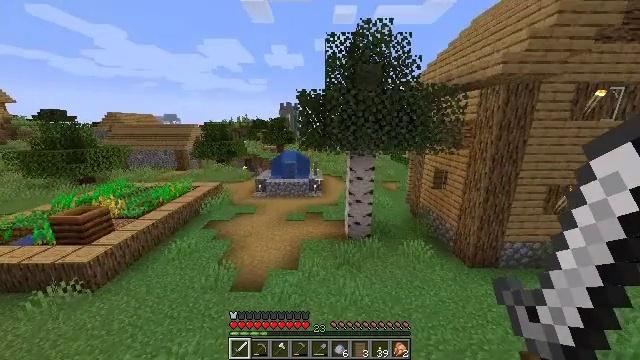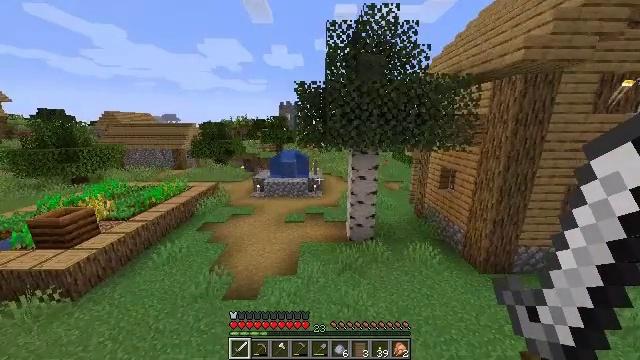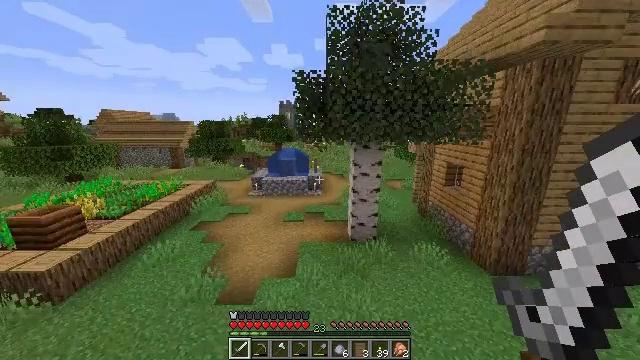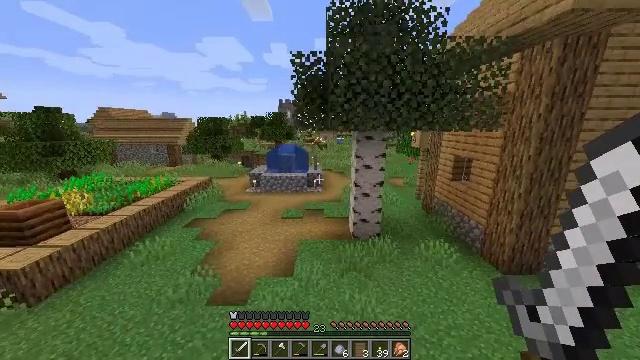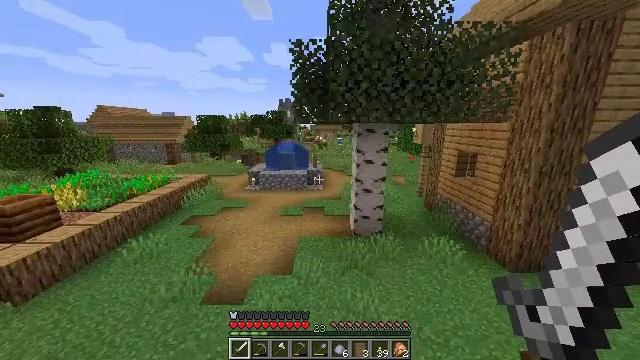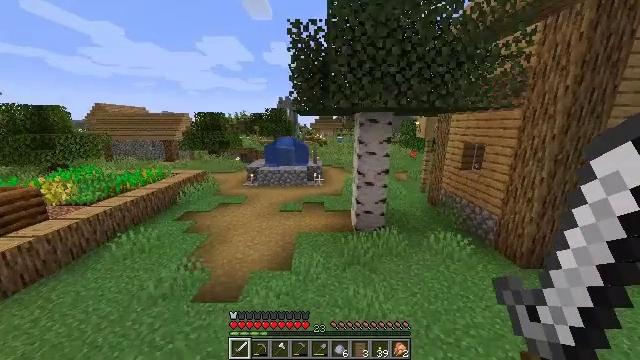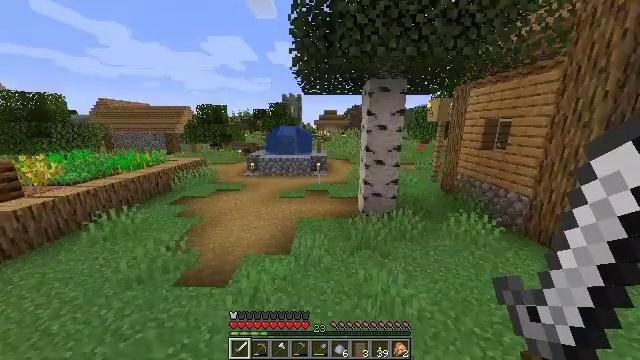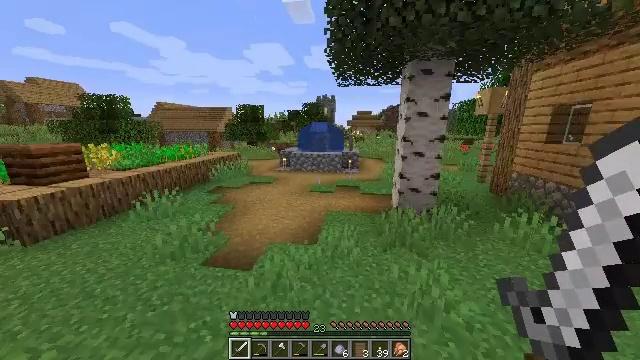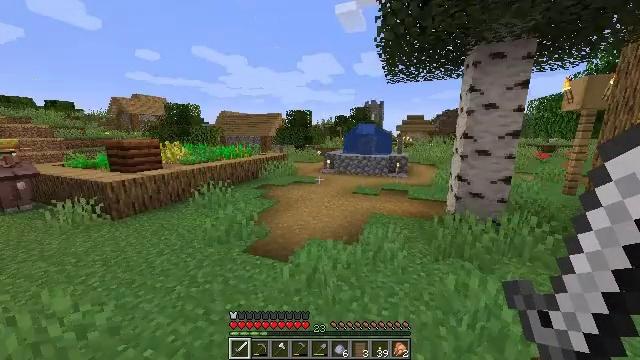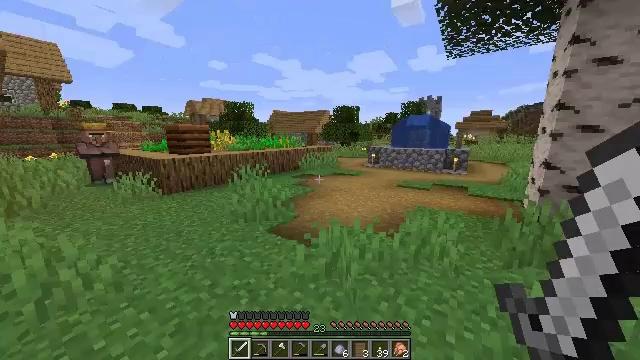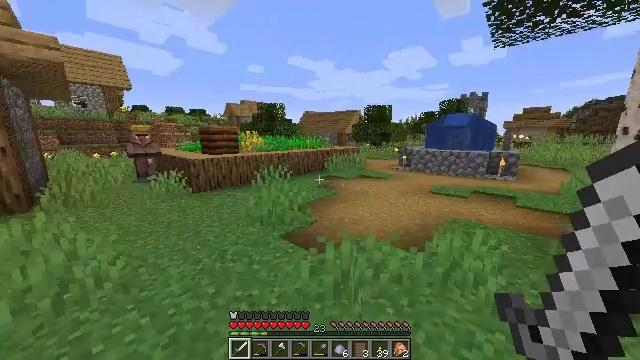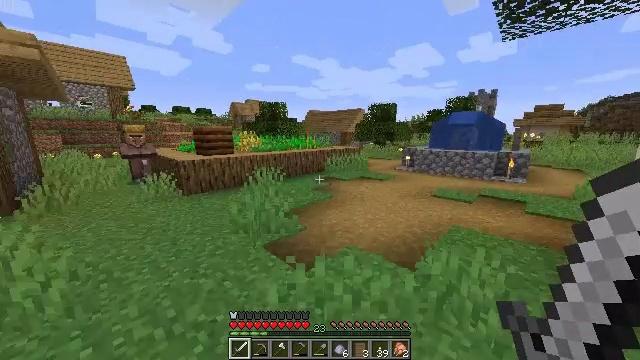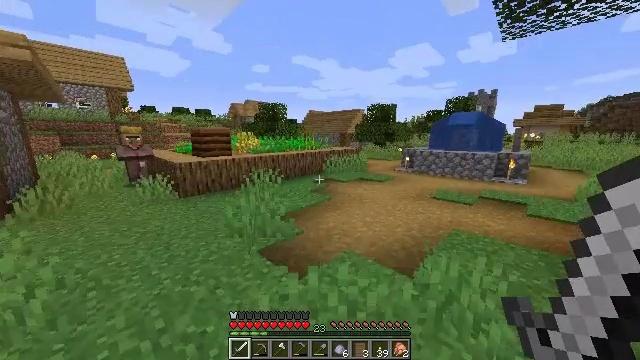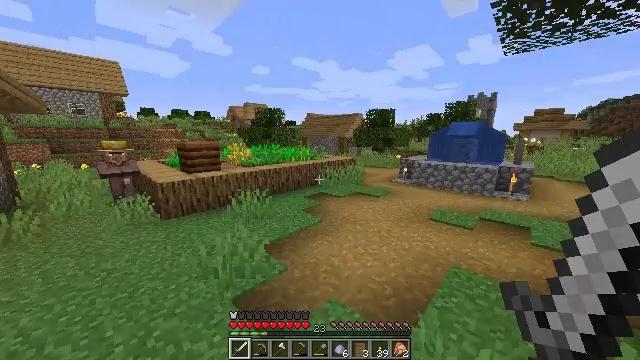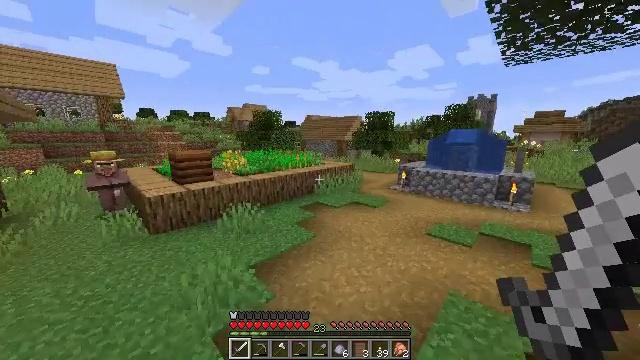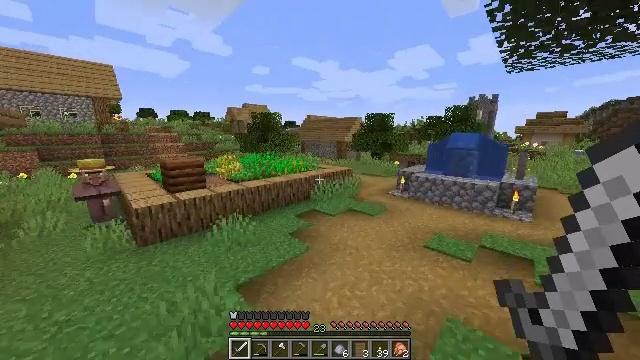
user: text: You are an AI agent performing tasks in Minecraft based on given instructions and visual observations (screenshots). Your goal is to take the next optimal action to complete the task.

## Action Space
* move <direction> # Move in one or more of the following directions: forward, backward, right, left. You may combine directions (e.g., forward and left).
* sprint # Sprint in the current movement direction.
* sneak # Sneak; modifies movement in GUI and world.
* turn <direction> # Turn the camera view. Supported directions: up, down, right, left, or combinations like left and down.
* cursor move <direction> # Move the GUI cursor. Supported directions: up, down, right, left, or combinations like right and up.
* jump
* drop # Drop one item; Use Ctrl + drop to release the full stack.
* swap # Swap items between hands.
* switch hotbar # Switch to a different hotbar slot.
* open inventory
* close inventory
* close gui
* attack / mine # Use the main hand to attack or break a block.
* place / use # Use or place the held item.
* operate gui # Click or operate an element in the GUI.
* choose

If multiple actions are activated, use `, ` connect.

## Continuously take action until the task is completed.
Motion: motion action
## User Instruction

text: Mine the brewing stand from your base.
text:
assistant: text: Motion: move forward, sprint, jump
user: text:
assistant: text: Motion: move forward, sprint, jump
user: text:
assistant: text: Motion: move forward, sprint, jump
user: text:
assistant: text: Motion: move forward, sprint
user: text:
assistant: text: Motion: move forward, sprint
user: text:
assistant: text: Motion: move forward, sprint, turn left
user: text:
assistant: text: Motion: move forward, sprint, turn left
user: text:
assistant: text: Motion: move forward and move right, sprint, turn left and up
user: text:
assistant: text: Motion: move forward and move right, sprint, turn left
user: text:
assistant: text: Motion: move forward and move right, sprint, turn left
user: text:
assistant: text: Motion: move forward and move right, sprint, turn left
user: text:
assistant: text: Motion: move forward and move right, sprint, jump
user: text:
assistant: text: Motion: move forward and move right, sprint, jump
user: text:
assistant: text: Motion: move forward and move right, sprint, jump
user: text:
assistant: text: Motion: move forward and move right, sprint, jump
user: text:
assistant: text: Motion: move forward and move right, sprint, jump
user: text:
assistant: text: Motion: move forward and move right, sprint, jump
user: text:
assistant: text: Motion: move forward and move right, sprint, jump
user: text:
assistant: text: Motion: move forward and move right, sprint, jump
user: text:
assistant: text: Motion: move forward and move right, sprint, jump
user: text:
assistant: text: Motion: move forward and move right, sprint, turn right, jump
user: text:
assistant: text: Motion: move forward and move right, sprint, turn right, jump
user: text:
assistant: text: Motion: move forward and move right, sprint, turn right, jump
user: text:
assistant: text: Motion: move forward and move right, sprint, turn right, jump
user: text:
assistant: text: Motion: move forward and move right, sprint, turn left, jump
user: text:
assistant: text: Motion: move forward and move right, sprint, turn left, jump
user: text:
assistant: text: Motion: move forward, sprint, turn left
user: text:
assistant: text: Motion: move forward and move left, sprint, turn left
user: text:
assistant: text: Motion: move forward and move left, sprint, turn left
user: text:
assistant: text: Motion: move forward and move left, sprint